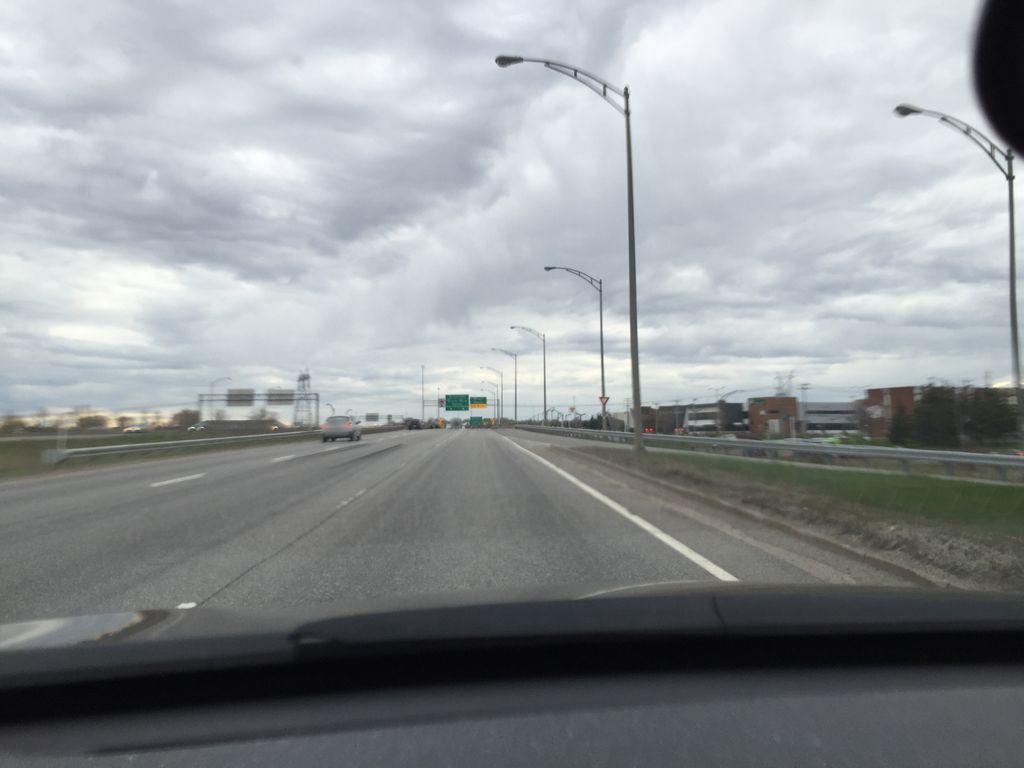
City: quebec_city